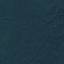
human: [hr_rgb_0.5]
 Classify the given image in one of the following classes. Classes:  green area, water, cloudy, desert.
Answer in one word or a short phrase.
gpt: green area